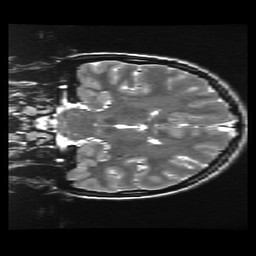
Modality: T2w
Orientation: coronal
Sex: female
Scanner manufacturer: ge
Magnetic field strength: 3 T
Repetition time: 5 s
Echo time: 0.1015 s